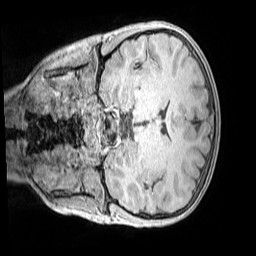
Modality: MP2RAGE
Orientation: coronal
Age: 11
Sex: female
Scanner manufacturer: siemens
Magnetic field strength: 3 T
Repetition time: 4 s
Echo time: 0.00299 s